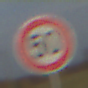
Verkehrszeichen: Geschwindigkeit50
Umgebung: Outdoor, Nature
Tageszeit: SunriseSunset
Wetter: PartlyCloudy
Licht: Natural
Jahreszeit: NotSpecified
Kontrast: MediumContrast